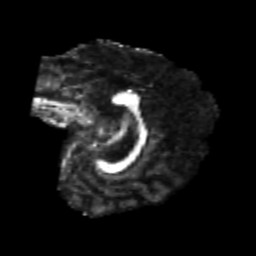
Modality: FA
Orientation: sagittal
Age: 26
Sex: female
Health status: healthy
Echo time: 0.074 s